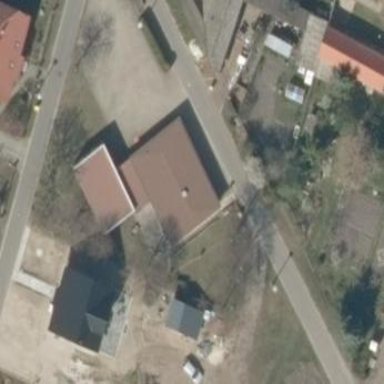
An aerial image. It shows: Fire station building.